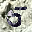
Label: 5